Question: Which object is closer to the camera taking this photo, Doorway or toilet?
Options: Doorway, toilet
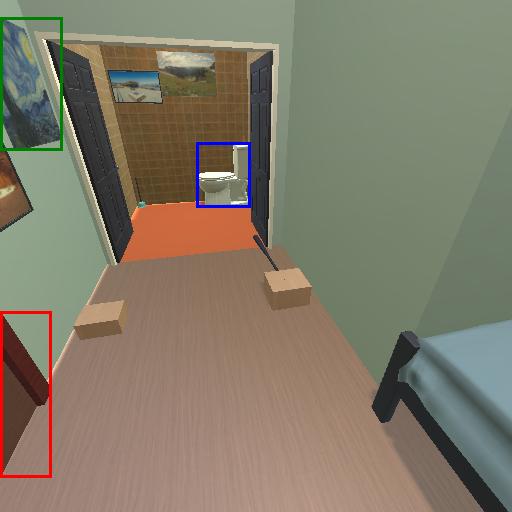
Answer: Doorway